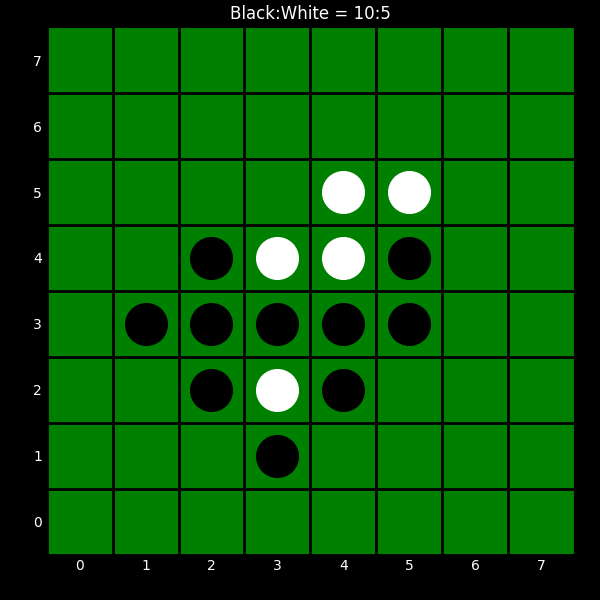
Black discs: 10
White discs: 5